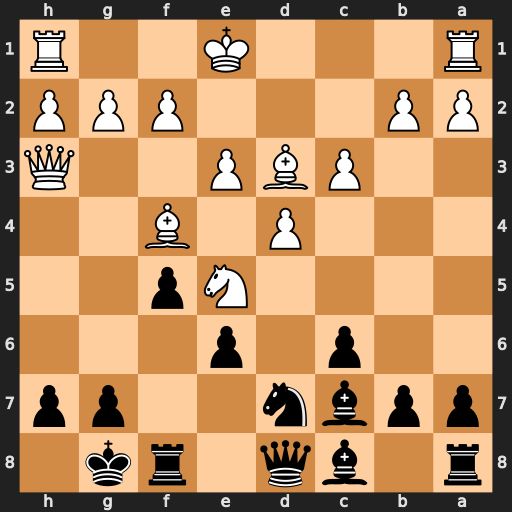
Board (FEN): r1bq1rk1/ppbn2pp/2p1p3/4Np2/3P1B2/2PBP2Q/PP3PPP/R3K2R
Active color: b
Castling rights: KQ
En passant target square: -
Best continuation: Nxe5 Bxe5 Bxe5